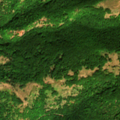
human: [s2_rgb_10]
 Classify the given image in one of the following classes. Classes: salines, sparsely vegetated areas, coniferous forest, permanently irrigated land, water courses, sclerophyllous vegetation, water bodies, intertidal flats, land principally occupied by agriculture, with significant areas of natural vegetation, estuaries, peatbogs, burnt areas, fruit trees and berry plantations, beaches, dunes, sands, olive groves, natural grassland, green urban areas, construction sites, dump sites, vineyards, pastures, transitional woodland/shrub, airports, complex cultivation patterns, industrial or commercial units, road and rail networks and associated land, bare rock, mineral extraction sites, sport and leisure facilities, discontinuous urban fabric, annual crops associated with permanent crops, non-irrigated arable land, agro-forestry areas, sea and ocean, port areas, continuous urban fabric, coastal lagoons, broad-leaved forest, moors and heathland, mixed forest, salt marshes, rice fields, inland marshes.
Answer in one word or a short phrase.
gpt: broad-leaved forest, natural grassland, transitional woodland/shrub